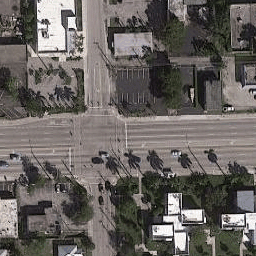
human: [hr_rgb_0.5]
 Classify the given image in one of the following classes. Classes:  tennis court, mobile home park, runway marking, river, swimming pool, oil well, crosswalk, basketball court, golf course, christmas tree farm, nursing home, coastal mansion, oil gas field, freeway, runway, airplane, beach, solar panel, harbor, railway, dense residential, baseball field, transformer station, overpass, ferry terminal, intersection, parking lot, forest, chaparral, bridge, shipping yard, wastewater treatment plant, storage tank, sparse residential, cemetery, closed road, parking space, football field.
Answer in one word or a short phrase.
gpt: intersection